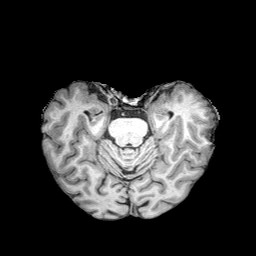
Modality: T1w
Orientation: coronal
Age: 66
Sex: male
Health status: healthy